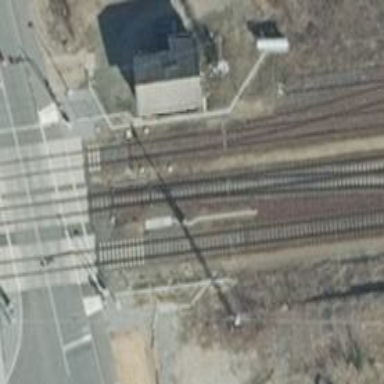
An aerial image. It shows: Railway signal.